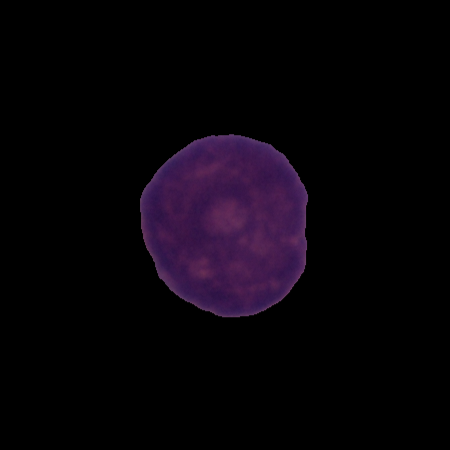
Label: cancer